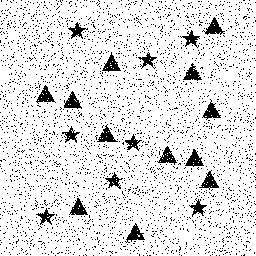
Squares: 0
Triangles: 12
Stars: 8
Total shapes: 20